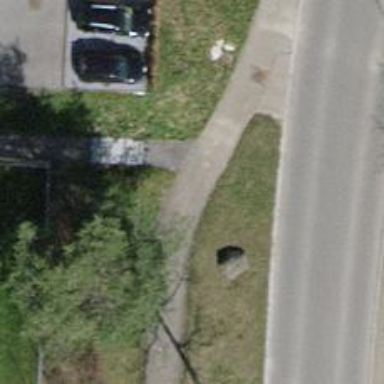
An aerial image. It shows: Grade 1 path.